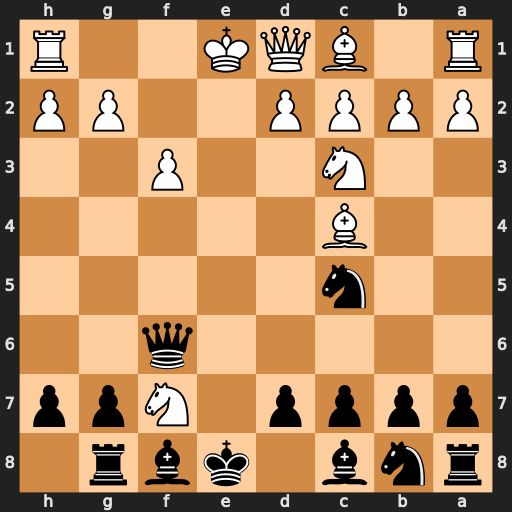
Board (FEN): rnb1kbr1/pppp1Npp/5q2/2n5/2B5/2N2P2/PPPP2PP/R1BQK2R
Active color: b
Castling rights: KQq
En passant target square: -
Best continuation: Qh4+ g3 Qxc4